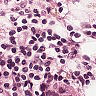
Metastatic tissue present: yes